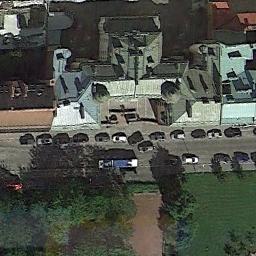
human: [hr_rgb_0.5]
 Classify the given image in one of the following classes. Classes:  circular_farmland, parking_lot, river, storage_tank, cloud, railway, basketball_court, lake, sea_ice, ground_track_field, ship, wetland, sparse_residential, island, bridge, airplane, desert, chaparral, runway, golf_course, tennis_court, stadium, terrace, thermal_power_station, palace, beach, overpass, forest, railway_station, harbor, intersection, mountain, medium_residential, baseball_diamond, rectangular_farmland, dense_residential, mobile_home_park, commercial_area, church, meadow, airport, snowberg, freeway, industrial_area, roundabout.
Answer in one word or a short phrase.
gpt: church